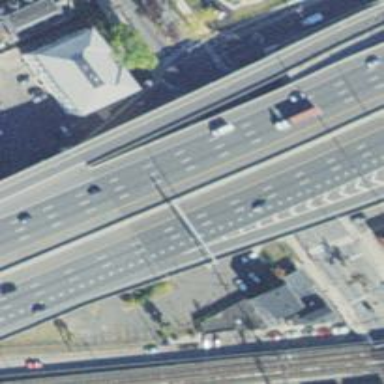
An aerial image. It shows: Motorway junction.